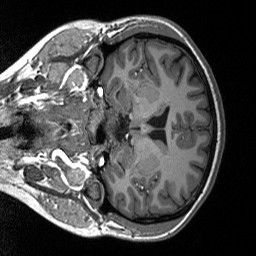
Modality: T1w
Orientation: coronal
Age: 23
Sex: female
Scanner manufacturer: siemens
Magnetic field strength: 3 T
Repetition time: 2.53 s
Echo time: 0.00219 s